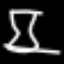
Label: hourglass